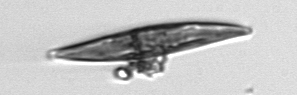
Label: Pleurosigma